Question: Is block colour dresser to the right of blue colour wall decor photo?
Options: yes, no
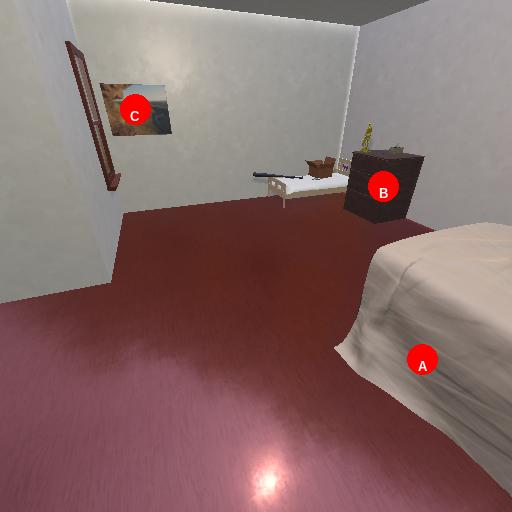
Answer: yes